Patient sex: M
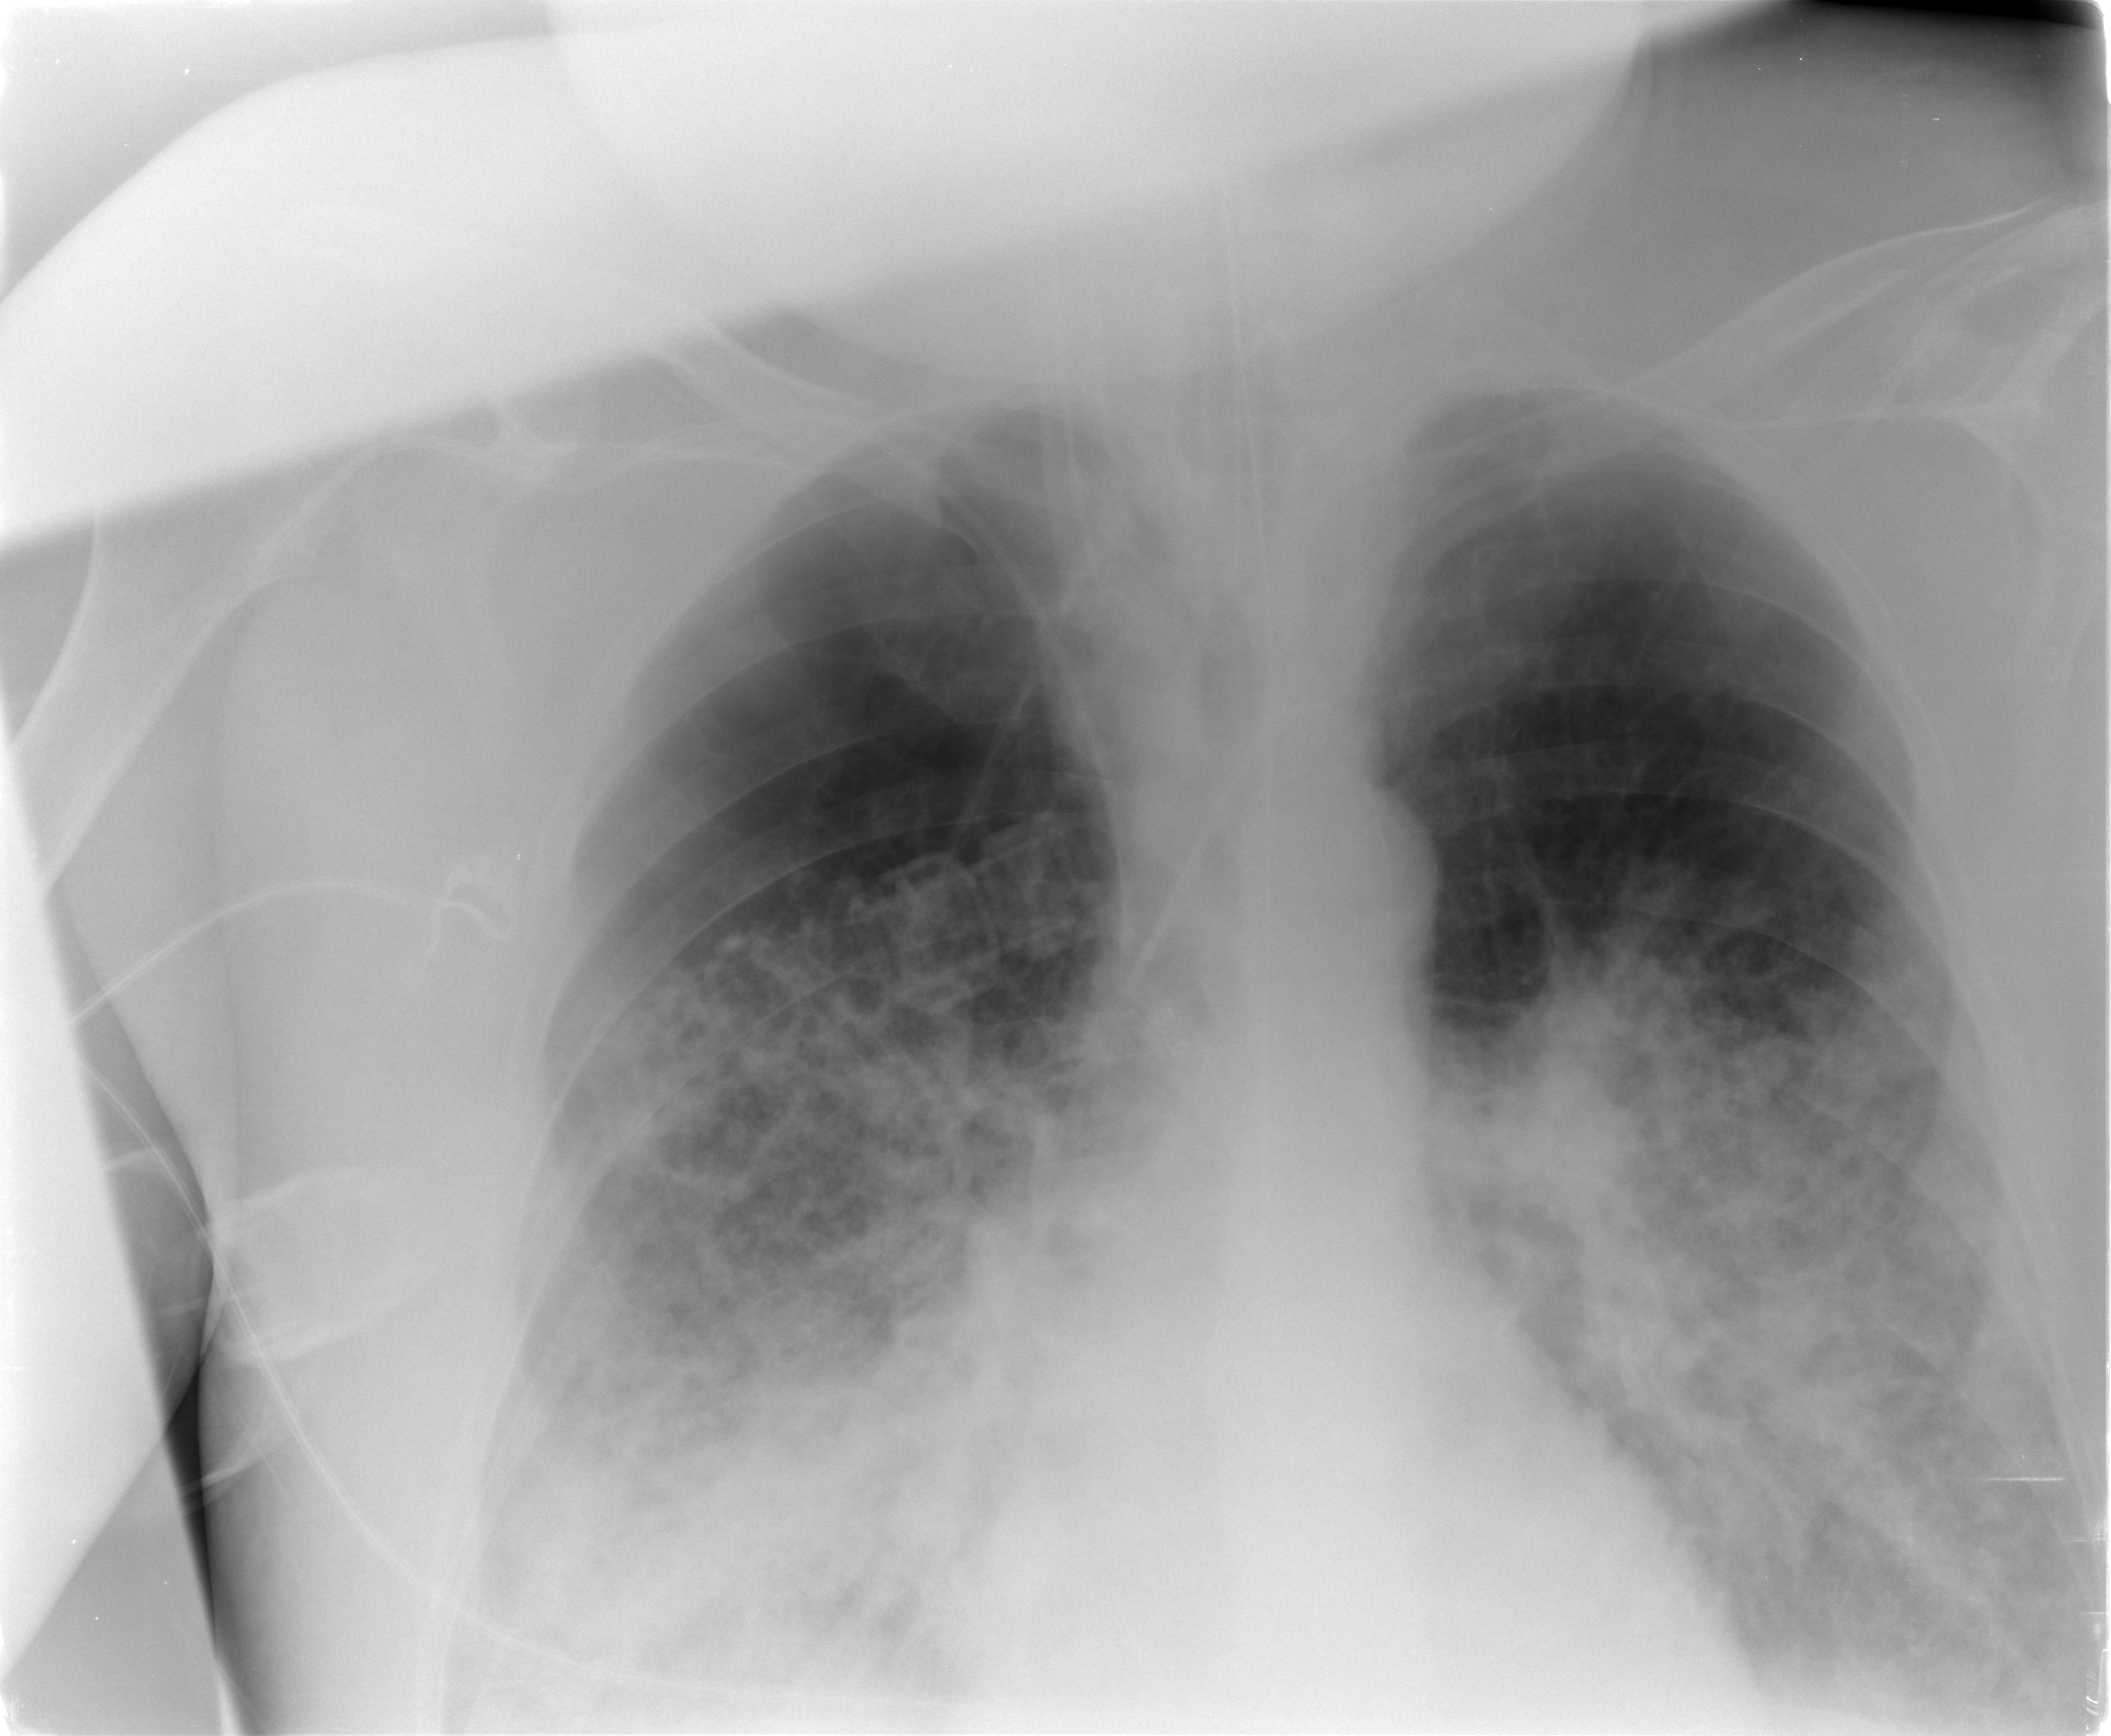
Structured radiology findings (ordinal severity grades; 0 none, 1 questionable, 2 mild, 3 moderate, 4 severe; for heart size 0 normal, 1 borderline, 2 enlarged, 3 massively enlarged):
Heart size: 0
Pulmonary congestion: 0
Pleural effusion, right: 1
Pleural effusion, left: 1
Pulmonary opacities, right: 3
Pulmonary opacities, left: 3
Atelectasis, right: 3
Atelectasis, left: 2